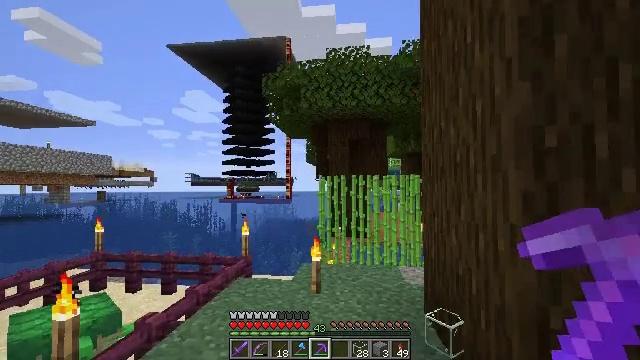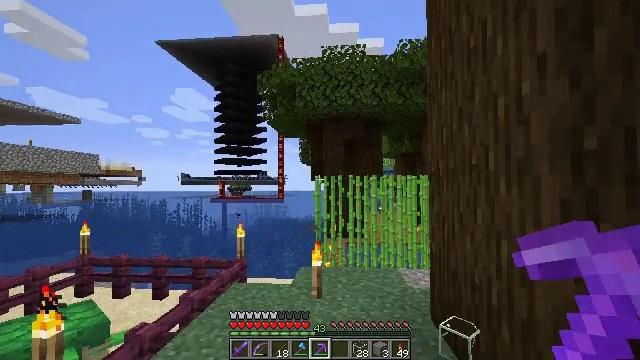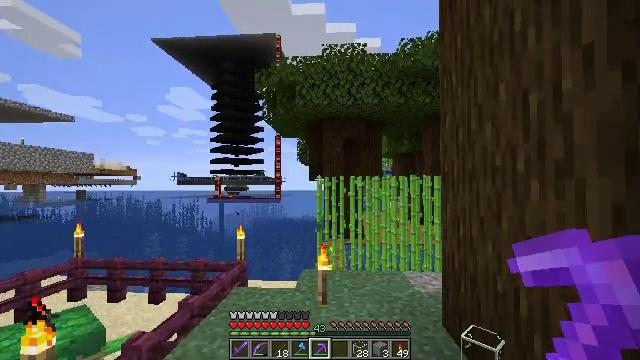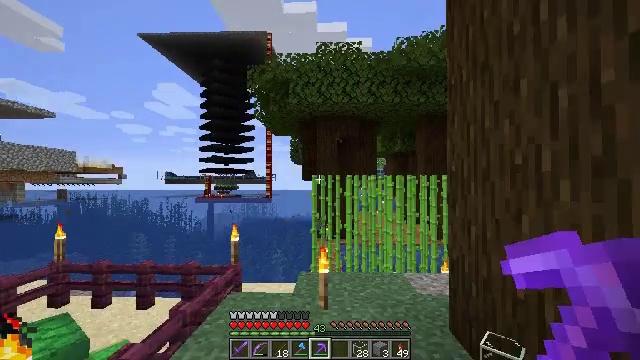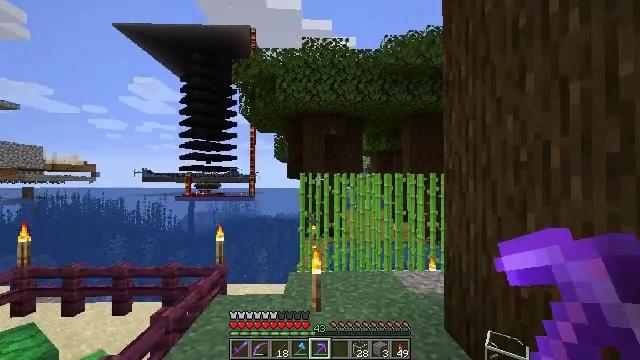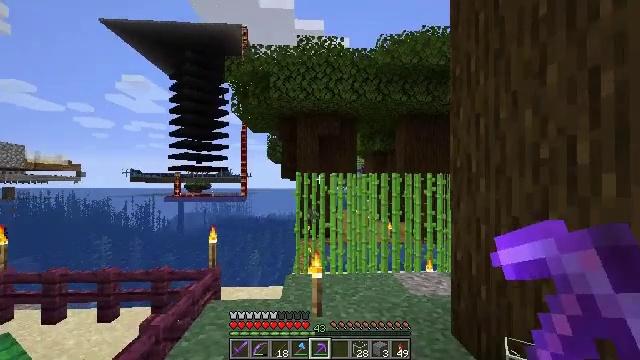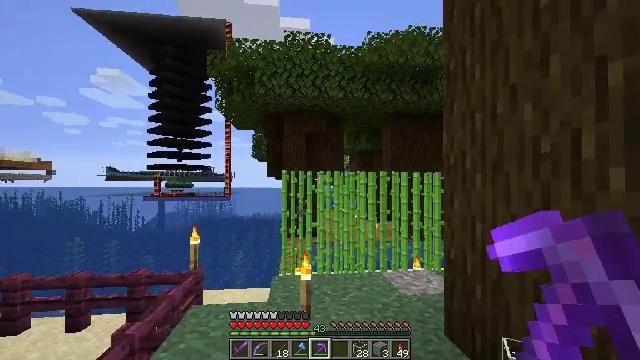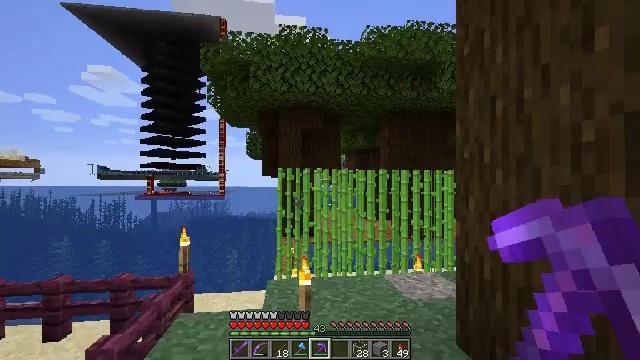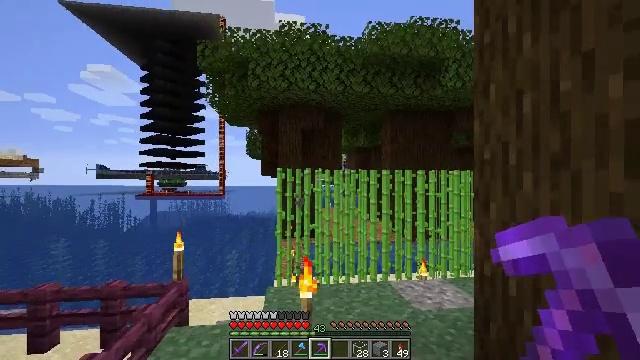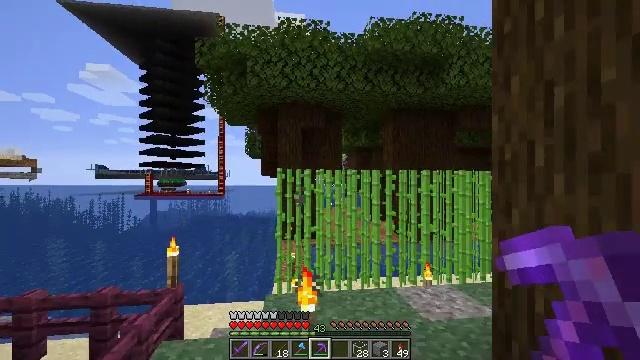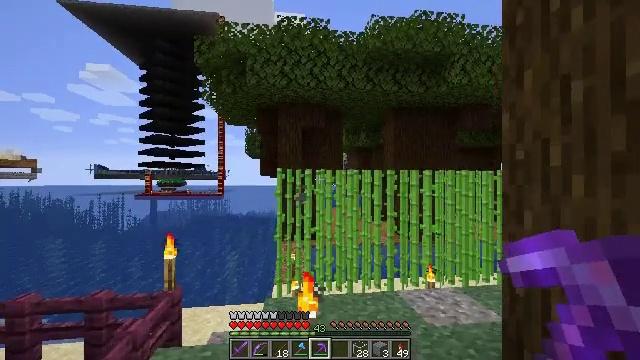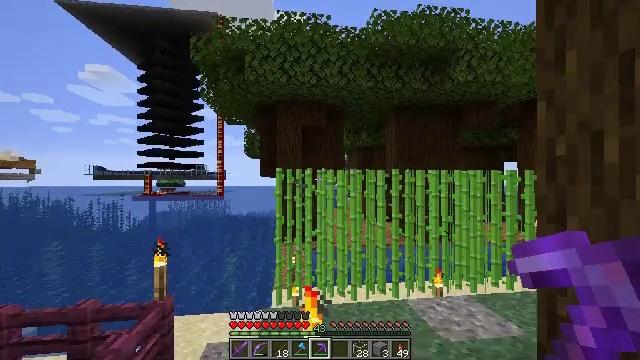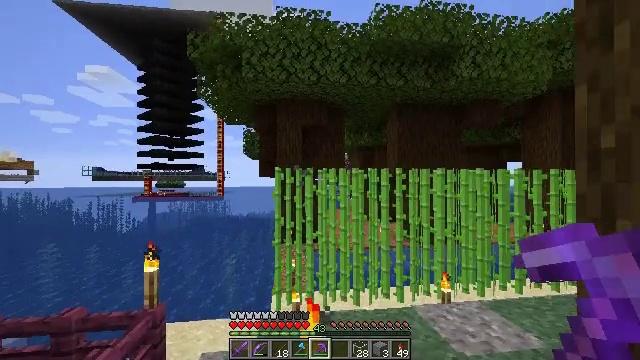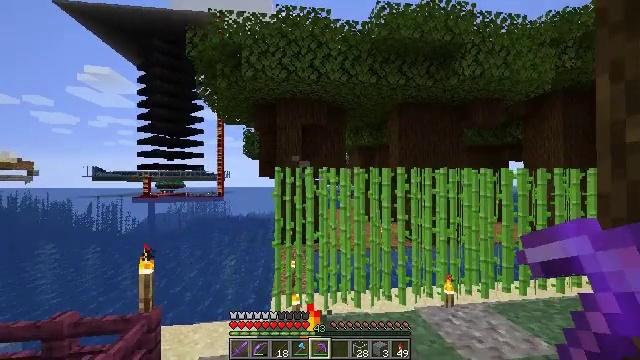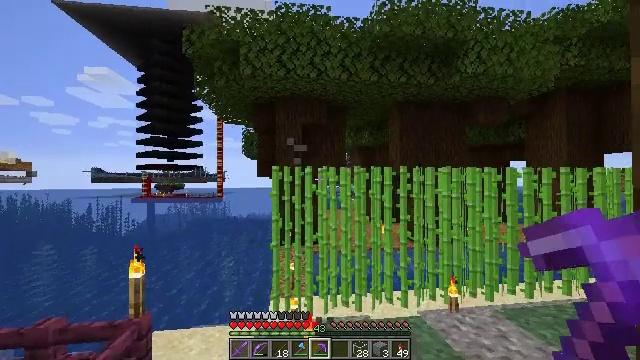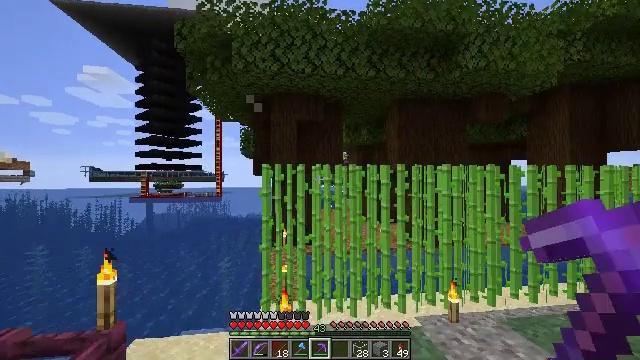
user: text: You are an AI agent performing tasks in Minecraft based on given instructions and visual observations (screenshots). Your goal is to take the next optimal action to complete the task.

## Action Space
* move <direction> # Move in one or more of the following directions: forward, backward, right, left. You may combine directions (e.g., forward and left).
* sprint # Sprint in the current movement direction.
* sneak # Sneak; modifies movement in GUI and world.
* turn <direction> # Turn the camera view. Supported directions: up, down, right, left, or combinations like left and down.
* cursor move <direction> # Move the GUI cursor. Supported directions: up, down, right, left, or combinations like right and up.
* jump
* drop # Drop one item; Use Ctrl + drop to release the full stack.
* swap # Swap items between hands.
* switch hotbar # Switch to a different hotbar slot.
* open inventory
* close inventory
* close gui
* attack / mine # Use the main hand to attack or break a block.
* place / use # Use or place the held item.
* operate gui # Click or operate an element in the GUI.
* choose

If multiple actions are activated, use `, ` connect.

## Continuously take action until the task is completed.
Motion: motion action
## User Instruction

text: Destroy the glass.
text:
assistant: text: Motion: move forward and move left, turn right
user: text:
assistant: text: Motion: move forward and move left
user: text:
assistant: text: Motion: move forward and move left, turn right
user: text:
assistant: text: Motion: move forward and move left, turn right
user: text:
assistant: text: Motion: move forward, turn right
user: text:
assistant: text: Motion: move forward, turn right
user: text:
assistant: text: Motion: move forward, turn right
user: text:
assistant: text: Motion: move forward
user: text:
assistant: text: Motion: move forward
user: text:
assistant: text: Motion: move forward
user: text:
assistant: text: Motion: move forward
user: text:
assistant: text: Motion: move forward
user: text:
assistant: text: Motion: move forward
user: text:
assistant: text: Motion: move forward and move right
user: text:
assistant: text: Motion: move forward and move right
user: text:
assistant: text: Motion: move forward and move right
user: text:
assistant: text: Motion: move forward and move right
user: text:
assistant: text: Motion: move forward and move right
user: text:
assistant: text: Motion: move forward and move right
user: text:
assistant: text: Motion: move forward
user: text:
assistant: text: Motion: move forward
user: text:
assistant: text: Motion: move forward
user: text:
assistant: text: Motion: move forward and move right
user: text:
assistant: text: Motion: move forward and move right
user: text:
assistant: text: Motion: move forward and move right
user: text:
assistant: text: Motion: move forward and move right
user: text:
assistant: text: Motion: move forward and move right
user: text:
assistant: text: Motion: move right
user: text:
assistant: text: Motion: no_op
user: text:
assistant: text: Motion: no_op